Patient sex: M
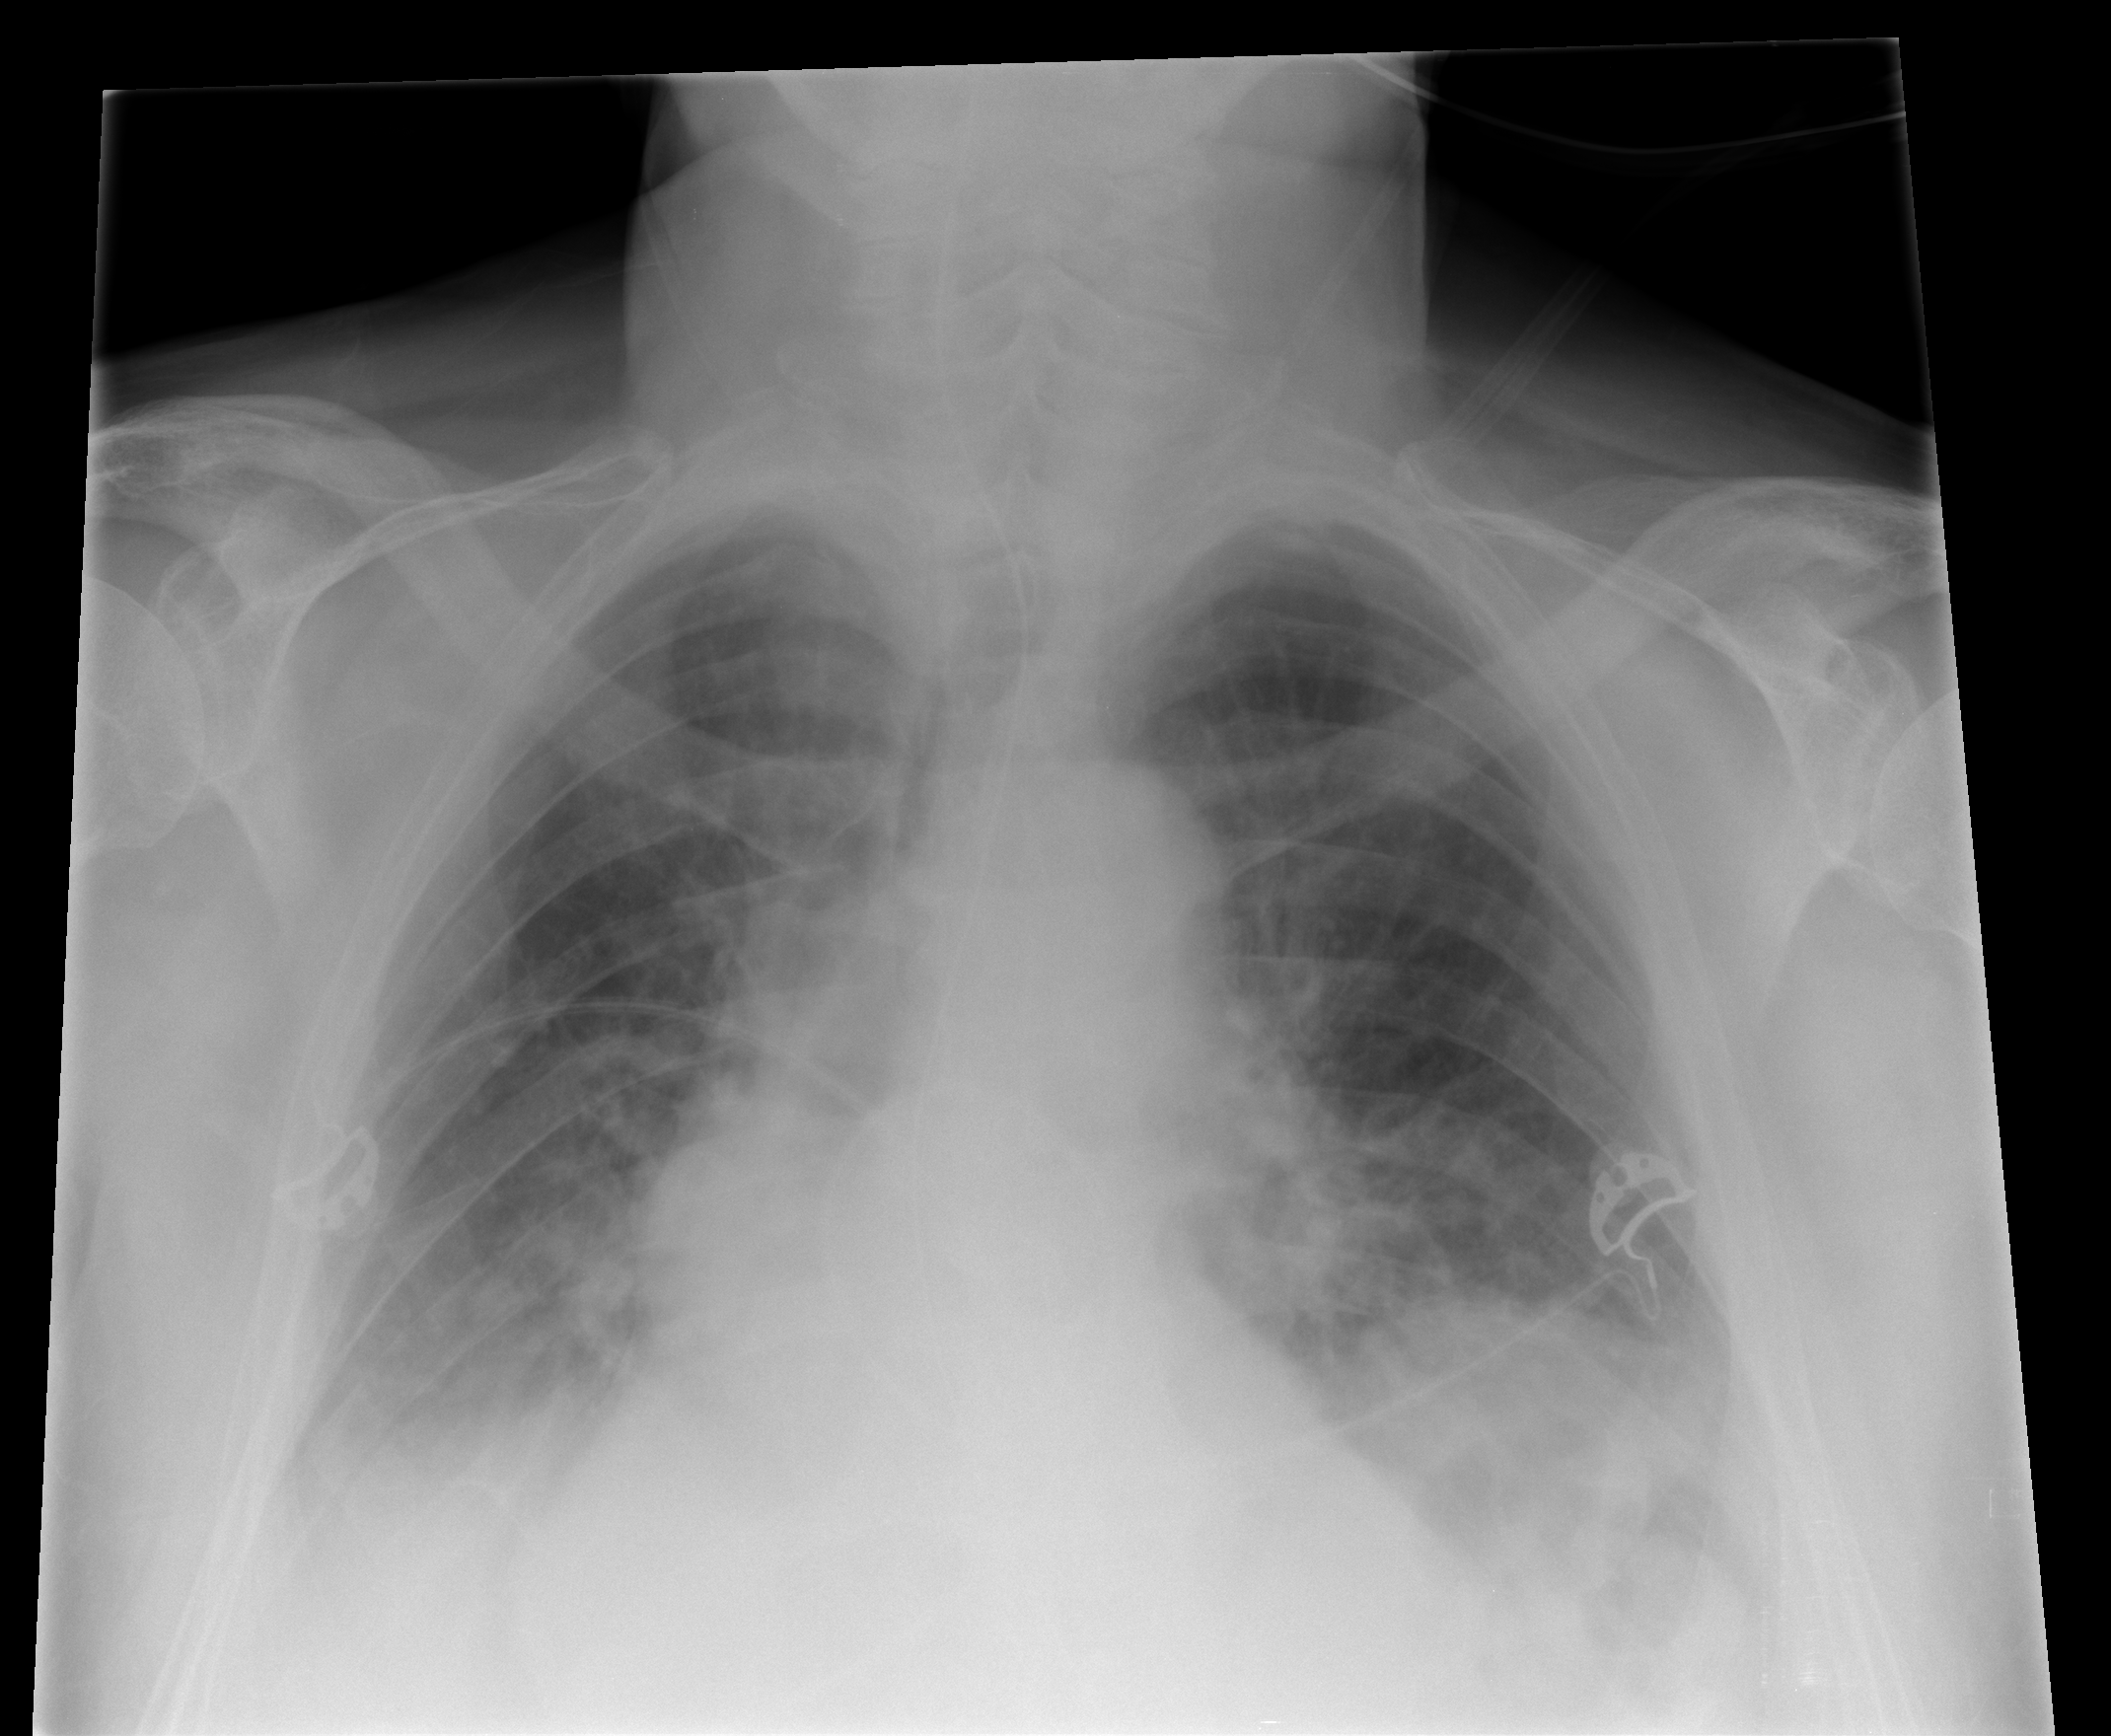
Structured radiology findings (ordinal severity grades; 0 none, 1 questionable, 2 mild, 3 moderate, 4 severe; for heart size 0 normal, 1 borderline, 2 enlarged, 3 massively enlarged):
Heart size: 2
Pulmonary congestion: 2
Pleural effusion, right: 0
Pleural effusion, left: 0
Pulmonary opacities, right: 0
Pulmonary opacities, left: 0
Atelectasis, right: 2
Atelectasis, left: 2